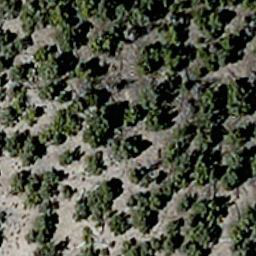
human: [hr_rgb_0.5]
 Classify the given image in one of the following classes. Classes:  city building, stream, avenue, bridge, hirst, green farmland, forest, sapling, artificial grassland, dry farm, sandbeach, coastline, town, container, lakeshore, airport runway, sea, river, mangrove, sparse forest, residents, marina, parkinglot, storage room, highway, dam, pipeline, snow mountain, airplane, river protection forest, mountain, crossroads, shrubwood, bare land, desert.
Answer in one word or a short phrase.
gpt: sparse forest